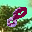
Label: 8